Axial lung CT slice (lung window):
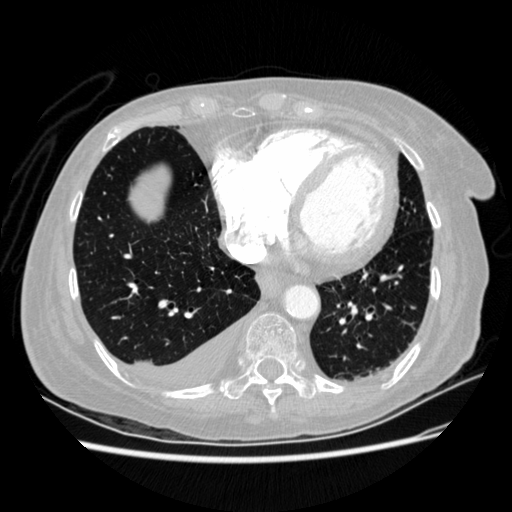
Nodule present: no